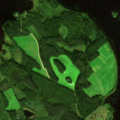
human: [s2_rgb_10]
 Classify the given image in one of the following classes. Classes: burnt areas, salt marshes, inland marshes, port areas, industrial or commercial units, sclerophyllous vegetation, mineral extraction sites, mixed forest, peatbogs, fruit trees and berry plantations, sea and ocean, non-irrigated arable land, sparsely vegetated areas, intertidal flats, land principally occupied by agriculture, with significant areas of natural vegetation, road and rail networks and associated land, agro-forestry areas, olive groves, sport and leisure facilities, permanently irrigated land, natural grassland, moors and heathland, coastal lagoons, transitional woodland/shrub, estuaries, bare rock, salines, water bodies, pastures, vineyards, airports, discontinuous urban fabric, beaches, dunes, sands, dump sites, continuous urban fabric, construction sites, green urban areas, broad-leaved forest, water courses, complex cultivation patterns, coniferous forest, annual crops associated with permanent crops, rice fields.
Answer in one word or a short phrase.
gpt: non-irrigated arable land, mixed forest, water bodies